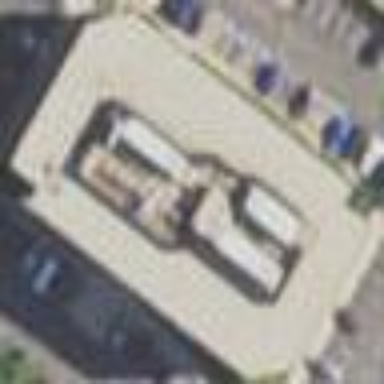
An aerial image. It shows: Office building.